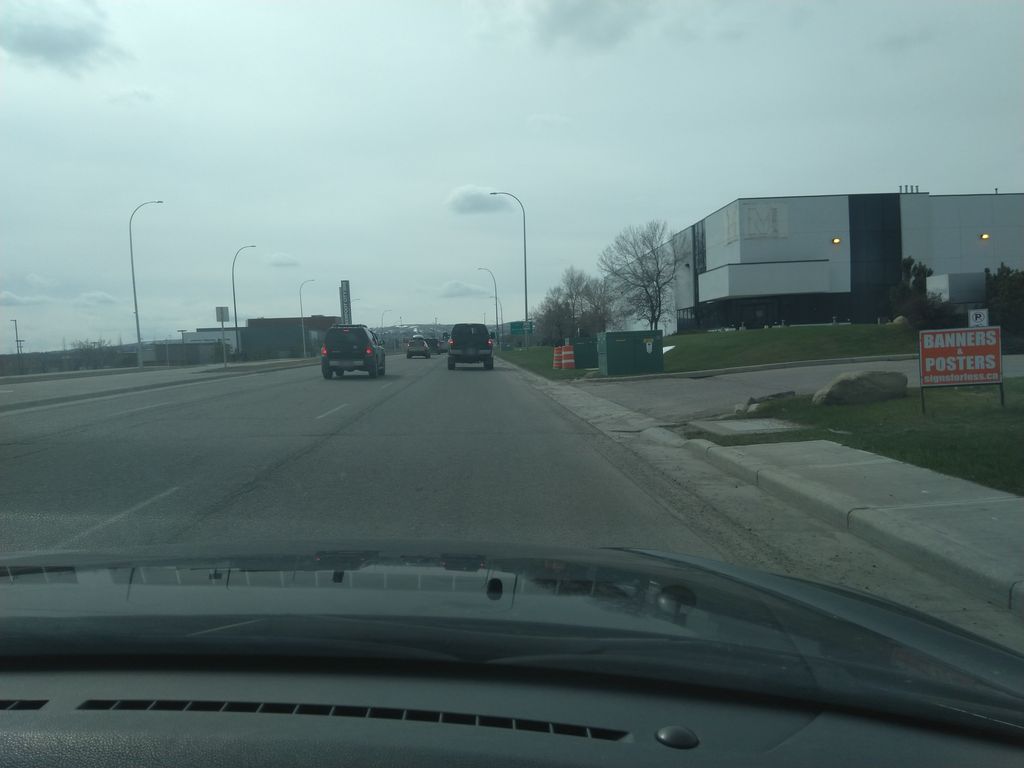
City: calgary